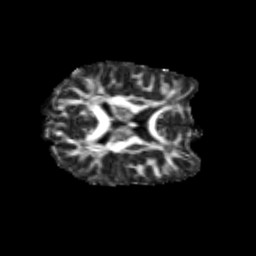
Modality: FA
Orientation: axial
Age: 18
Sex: female
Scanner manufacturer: siemens
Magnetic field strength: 3 T
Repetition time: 3.5 s
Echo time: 0.125 s